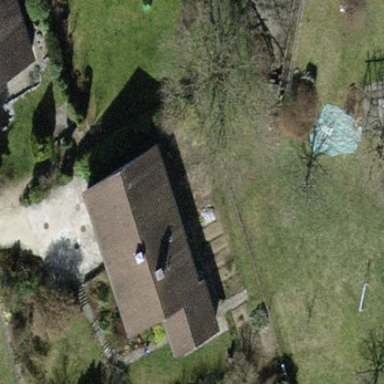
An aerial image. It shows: Detached building with gabled roof.